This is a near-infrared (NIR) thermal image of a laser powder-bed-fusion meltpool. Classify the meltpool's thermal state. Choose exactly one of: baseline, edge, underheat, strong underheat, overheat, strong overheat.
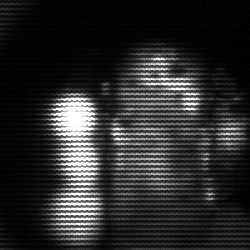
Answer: strong underheat